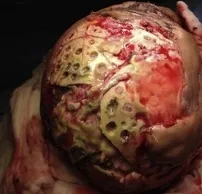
Patient with Crouzon Syndrome, with cranio-cervico-facial involvement after a surgical procedure of cervicofacial advancement whit septic shock and acute and chronic osteomyelitis. C) Infected area with Pseudomonas aeruginosa.
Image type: medical_photograph (other_medical_photograph)